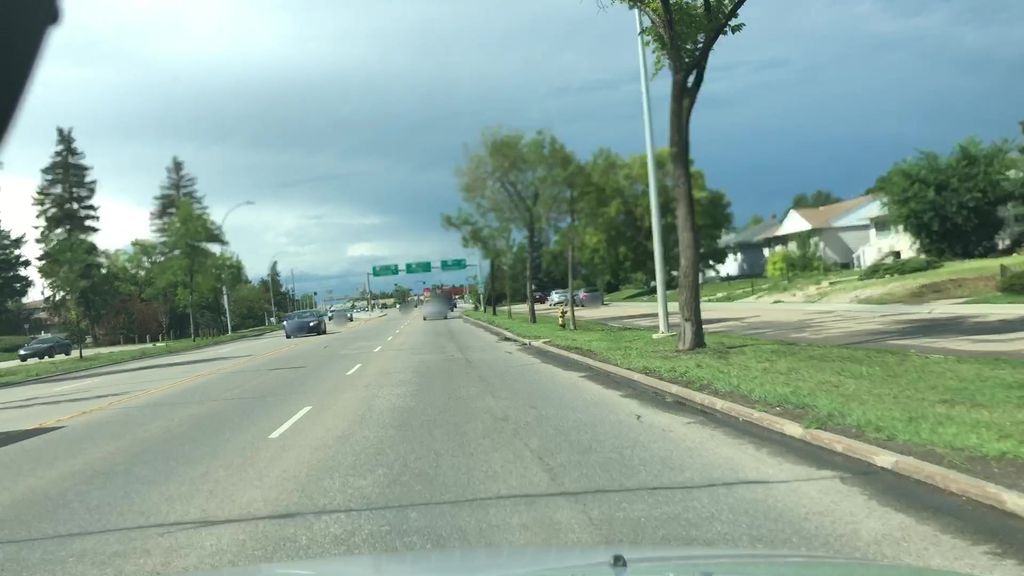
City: edmonton